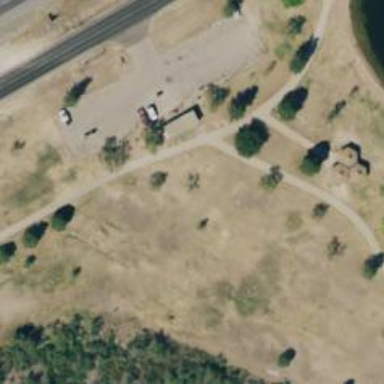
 specifically designed for the sport of disc golf."